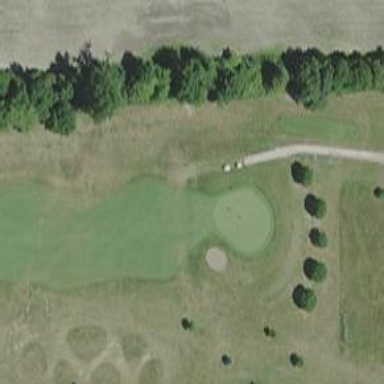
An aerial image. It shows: Golf hole.